Question: ## Question
How can I stop my datagridview from moving underneath the panel when the window is resized?
## Example

## What I have tried? And what I would like.
- I have tried to dock the datagridview to the top on the window, but it just docks under the panel. - I have tried docking both to the top and docking one to the top and the other to the bottom, however they both just take half the screen up.
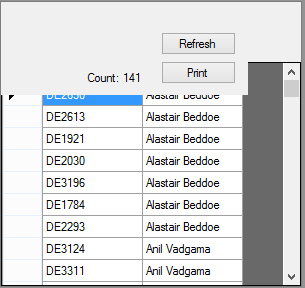
Answer: You have to modify the 'Anchor' property on your controls. Based on what you've provided, the 'DataGridView' control is probably anchored 'Bottom, Right', and you should anchor it 'Top, Left' to match what the panel control's anchor is.
Also, if you want the grid to be anchored to the bottom, right, you can set the 'MinimumSize' property of your form accordingly so that it can never be resized such that the controls "collide".
It's not possible without third-party controls to dock one control to another control.